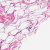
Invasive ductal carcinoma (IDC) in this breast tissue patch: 0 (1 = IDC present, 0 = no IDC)